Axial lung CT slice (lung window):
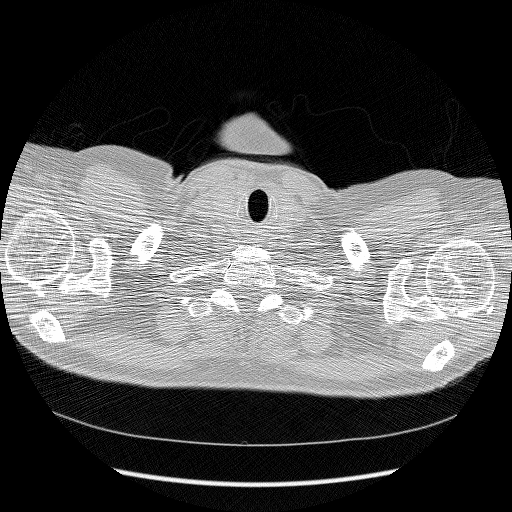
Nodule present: no